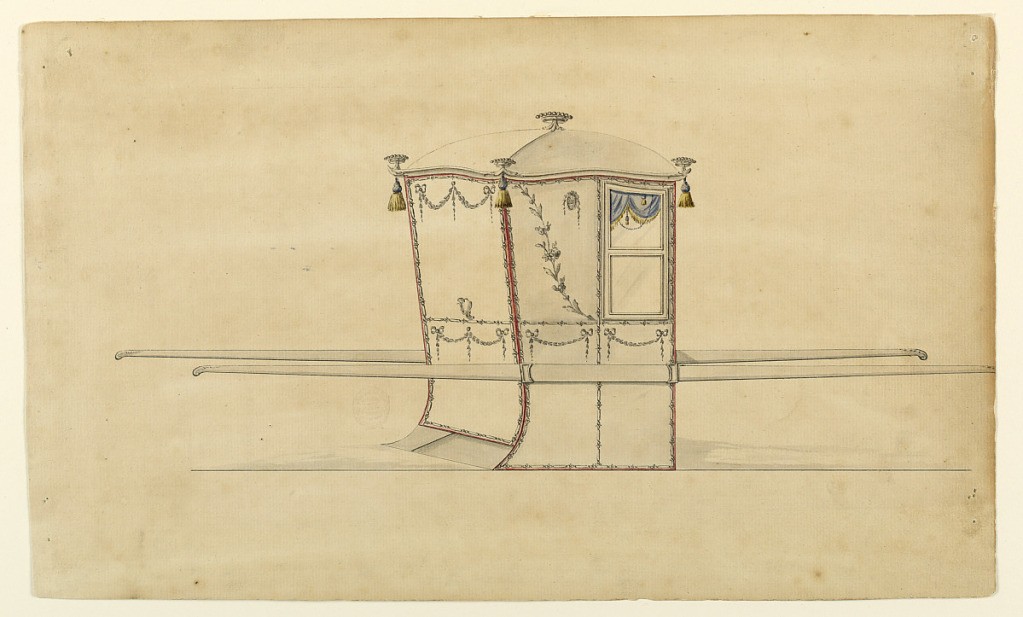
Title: Design for a sedan chair
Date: ca. 1775
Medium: Pen and ink, brush and various water colors on paper
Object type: Drawing
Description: Shown from the rear right corner with two bars.  The window has two panels and a curtain. The panel beside it is decorated with a disk with a small garland and a flower stem curving from the lower right to the upper left corners.  The upper parts of the upper panel of the back and of all the three bottom panels are decorated with festoons hanging at bow knots.  A small escutcheon is in the center above the lower edge of the upper panel of the back.   Crowns are at the corners and on top of the roof.  Tassels hand at the corners.